Field crop: maize
Growth stage: 2
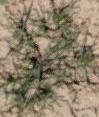
Species: salsola